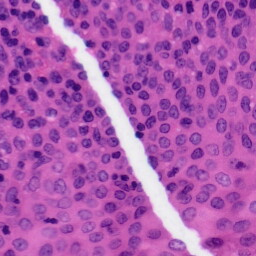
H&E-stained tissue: Tonsil